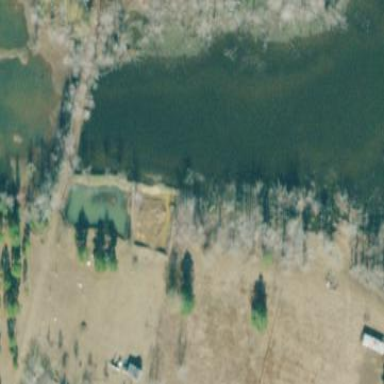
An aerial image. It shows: Pond surrounded by natural water.